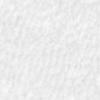
Label: no_change